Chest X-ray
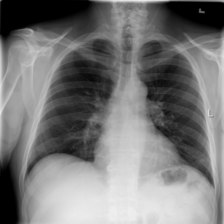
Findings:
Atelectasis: negative
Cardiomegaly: negative
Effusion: negative
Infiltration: negative
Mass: negative
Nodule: negative
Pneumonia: negative
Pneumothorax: negative
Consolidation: negative
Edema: negative
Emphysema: negative
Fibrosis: negative
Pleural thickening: negative
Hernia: negative